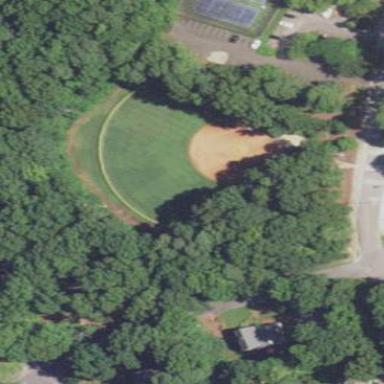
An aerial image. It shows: Baseball pitch for leisure land activities.